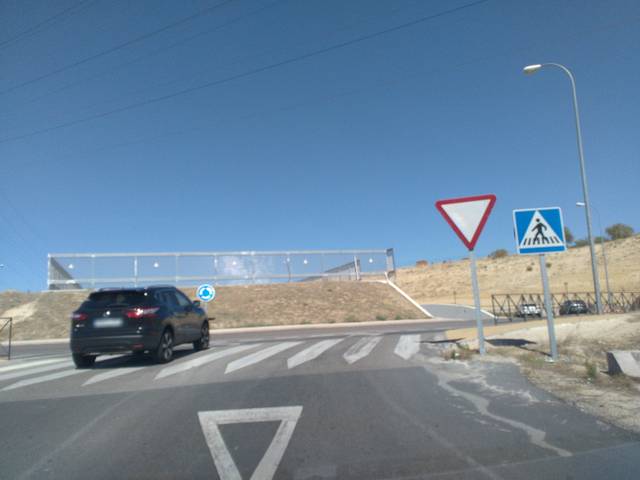
Region: Spain
Coordinates: 40.487, -3.894